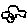
Label: car